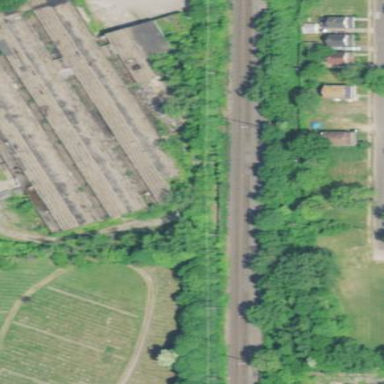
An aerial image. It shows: Railway area.